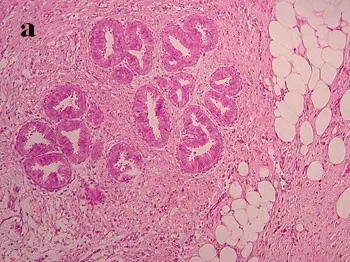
Hematoxylin and eosin and immunohistochemical staining of the breast tumor specimen. A) Hematoxylin and eosin staining of the breast tumor specimen shows a delicately encapsulated mass comprising fibrous and adipose tissue (Original magnification x 50).
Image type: pathology (h&e)